Brain MRI, t1w sequence, axial 2D slice.
Patient: age 25, sex F, weight 78 kg, height 1.78 m
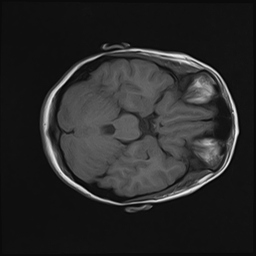